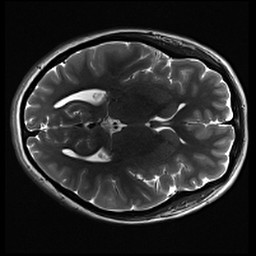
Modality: inplaneT2
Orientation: axial